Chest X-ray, AP view. Patient: 33 years old, sex M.
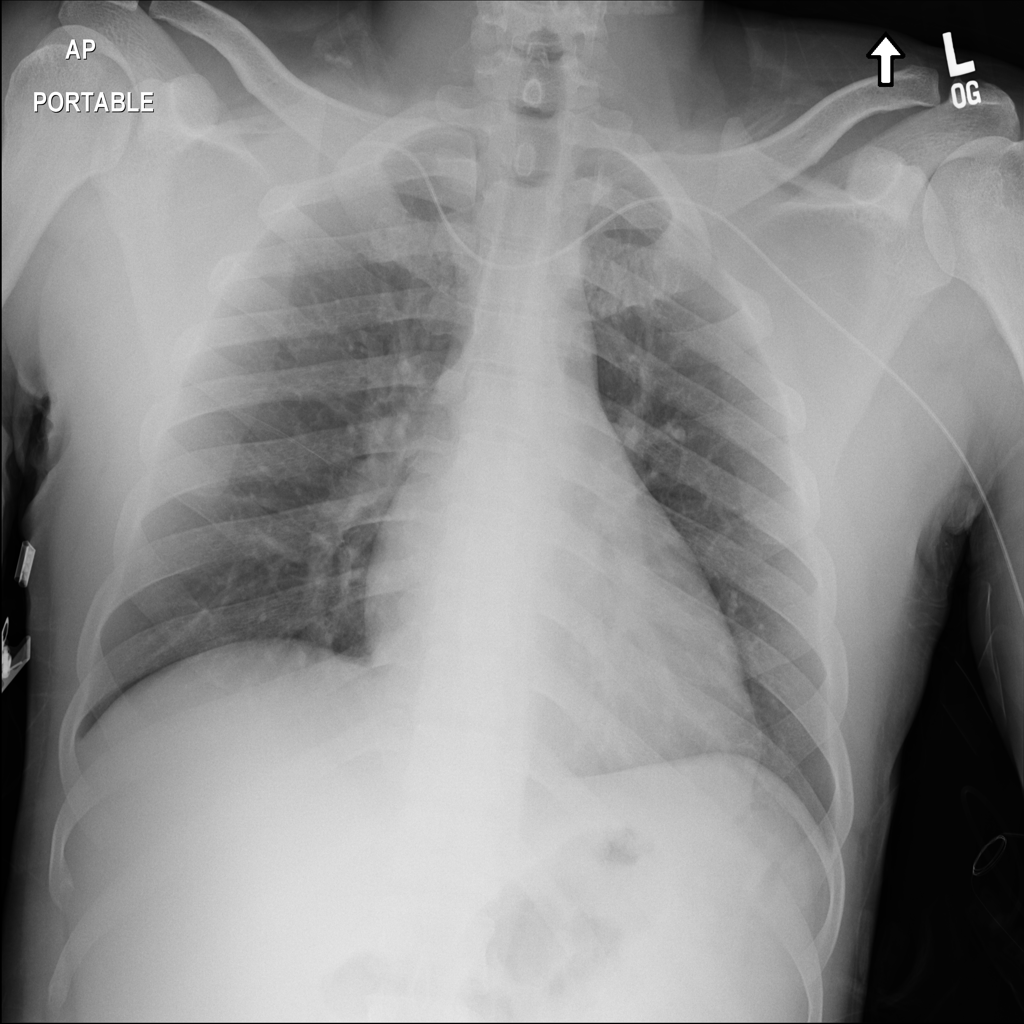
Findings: No Finding